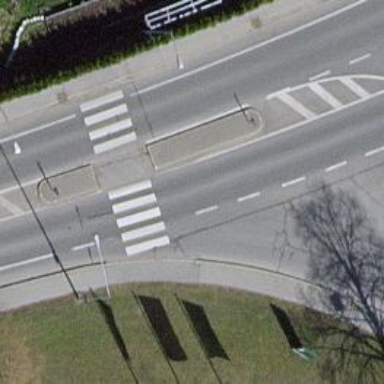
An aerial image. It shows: Asphalt road with primary highway designation. It has sidewalks on both sides and exclusive cycle lane.